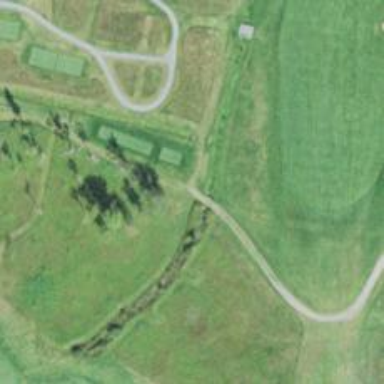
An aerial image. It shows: Service road designated as golf cart path.